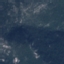
Land use / land cover class: HerbaceousVegetation